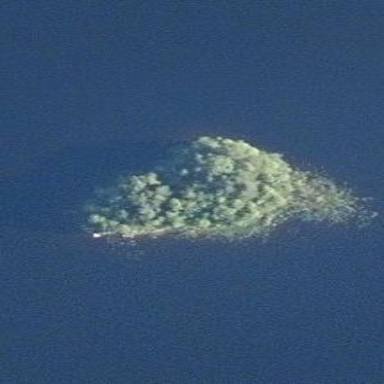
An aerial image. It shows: Islet.